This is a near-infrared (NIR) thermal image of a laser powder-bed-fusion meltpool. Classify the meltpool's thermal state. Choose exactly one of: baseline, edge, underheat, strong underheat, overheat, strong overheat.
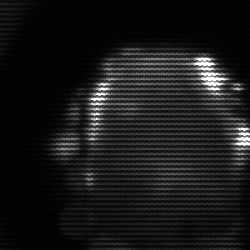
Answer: baseline